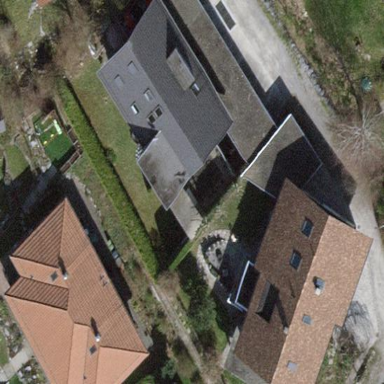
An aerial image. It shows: Group of garages.